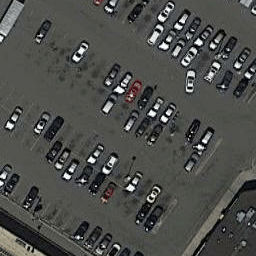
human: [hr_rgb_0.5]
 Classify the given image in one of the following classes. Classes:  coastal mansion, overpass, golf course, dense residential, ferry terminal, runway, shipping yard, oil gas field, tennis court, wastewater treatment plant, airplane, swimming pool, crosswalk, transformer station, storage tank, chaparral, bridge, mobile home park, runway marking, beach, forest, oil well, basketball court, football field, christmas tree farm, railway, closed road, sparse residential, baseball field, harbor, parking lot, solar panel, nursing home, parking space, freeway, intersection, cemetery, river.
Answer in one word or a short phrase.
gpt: parking lot